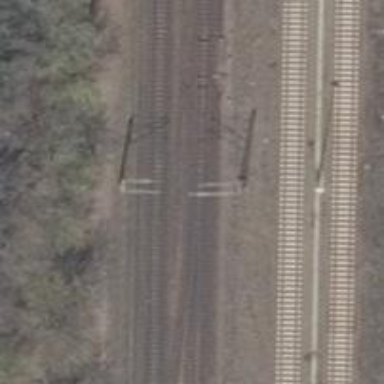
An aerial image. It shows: Railway switch with turnout to the right.